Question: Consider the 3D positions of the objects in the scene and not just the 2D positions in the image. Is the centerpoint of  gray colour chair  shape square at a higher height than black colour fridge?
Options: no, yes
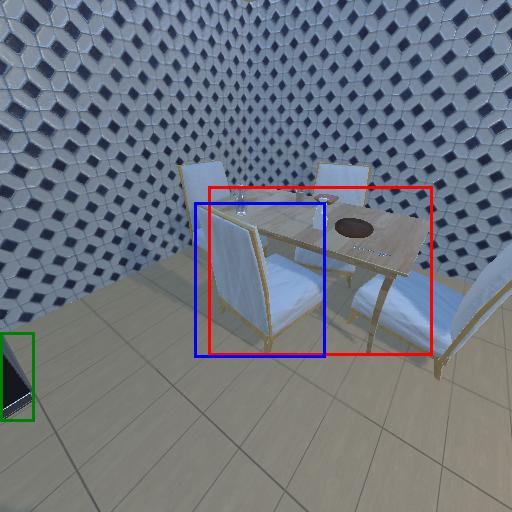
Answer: no